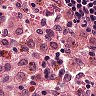
Metastatic tissue present: no